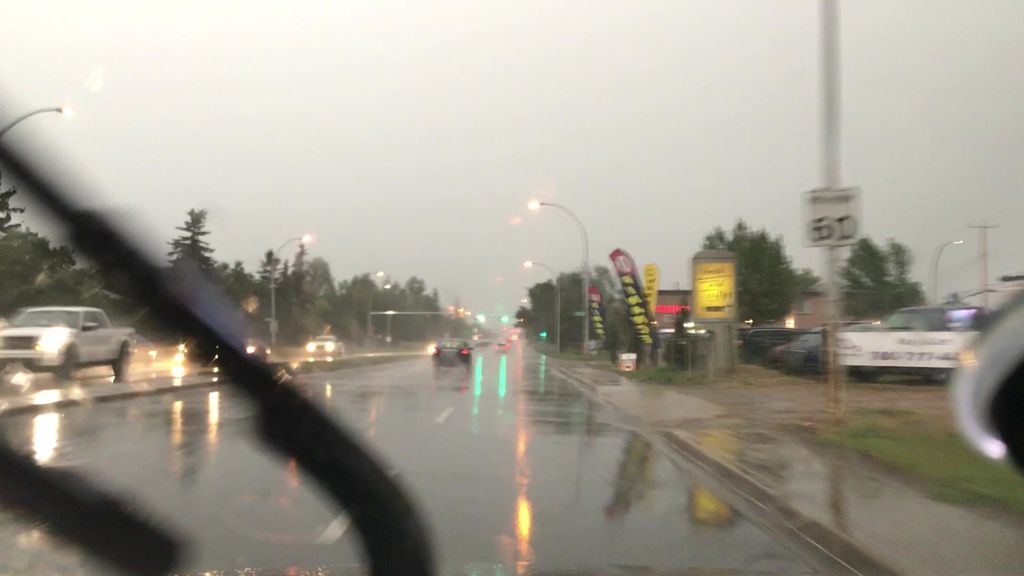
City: edmonton